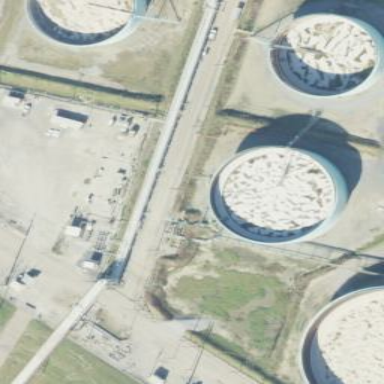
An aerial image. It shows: Storage tank which is man-made and housed in building.